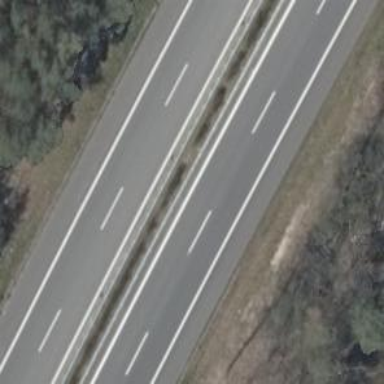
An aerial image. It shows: Asphalt motorway.